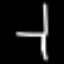
Label: chair